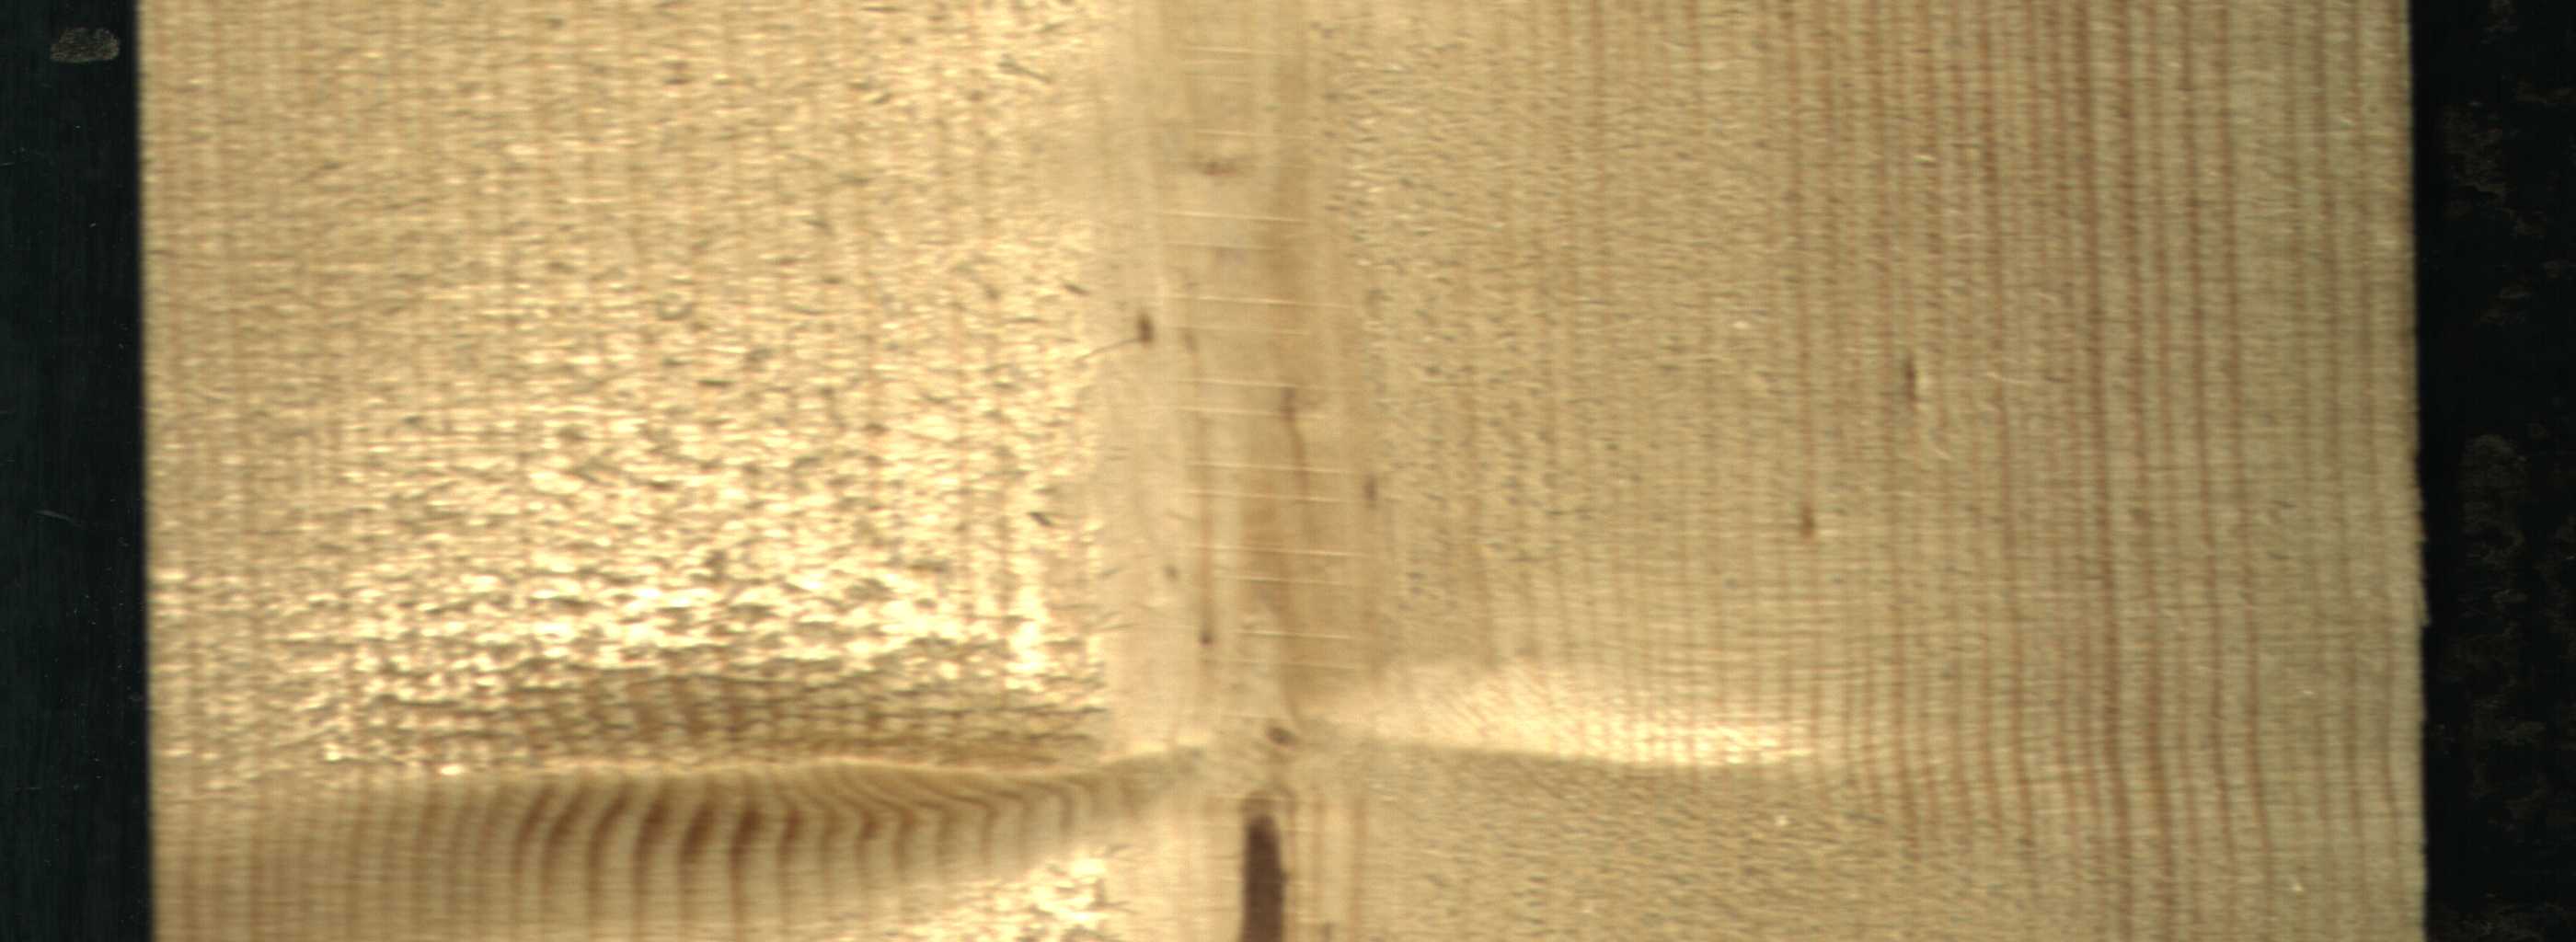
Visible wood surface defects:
Marrow
Quartzity